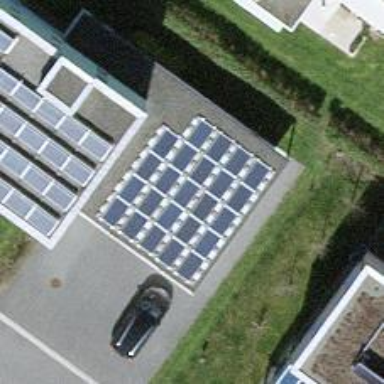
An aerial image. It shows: Solar power generator.